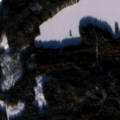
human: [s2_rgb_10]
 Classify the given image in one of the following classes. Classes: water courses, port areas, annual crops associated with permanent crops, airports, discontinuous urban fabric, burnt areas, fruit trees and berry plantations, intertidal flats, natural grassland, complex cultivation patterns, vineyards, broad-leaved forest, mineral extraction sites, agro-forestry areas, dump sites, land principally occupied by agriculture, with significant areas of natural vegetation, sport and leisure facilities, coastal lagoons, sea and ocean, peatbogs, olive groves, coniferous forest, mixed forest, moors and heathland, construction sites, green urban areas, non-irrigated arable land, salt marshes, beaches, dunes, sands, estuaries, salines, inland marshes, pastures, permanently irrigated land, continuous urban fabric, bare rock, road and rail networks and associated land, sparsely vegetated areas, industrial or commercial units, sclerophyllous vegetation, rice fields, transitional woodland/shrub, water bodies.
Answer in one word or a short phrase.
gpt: coniferous forest, mixed forest, water bodies